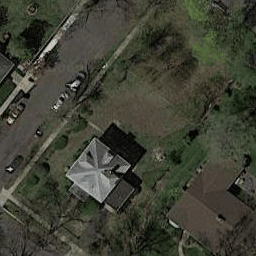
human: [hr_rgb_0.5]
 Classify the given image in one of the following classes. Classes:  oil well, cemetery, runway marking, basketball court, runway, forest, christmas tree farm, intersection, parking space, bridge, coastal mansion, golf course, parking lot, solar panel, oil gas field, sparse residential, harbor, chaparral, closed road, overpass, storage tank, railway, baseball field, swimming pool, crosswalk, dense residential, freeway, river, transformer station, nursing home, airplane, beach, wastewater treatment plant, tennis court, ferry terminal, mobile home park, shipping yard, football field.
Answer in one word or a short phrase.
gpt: sparse residential